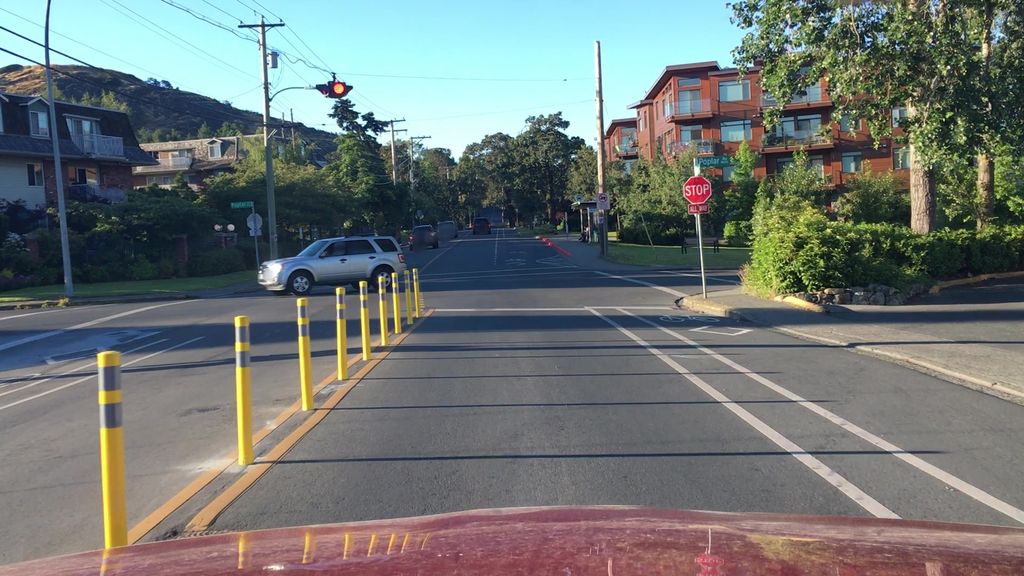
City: victoria